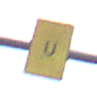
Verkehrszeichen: AnkuendigungOderFortsetzungUmleitungOhnePfeilsymbol
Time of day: Midday
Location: Outdoor (RoadRail)
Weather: PartlyCloudy
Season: NotSpecified
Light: Natural